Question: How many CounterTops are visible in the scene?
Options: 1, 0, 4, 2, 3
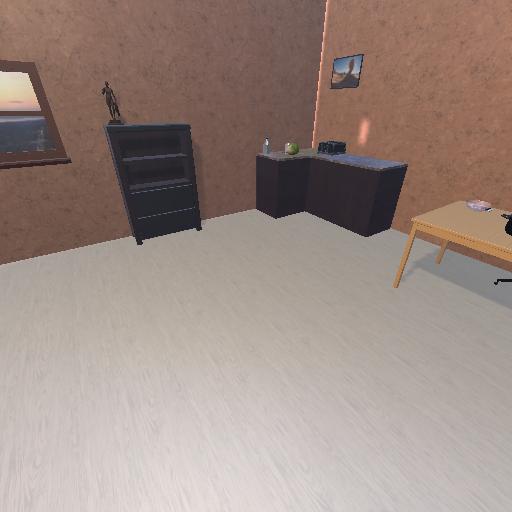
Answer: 1